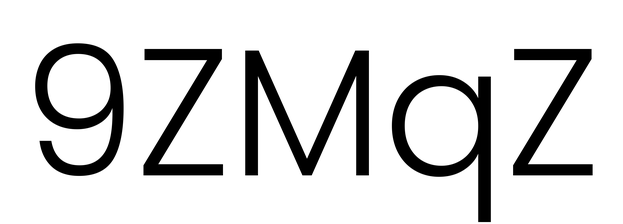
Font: Poppins-Light